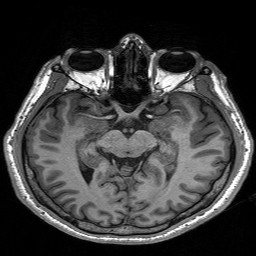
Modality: T1w
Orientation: coronal
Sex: male
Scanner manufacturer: siemens
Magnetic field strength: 3 T
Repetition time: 2.3 s
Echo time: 0.00197 s